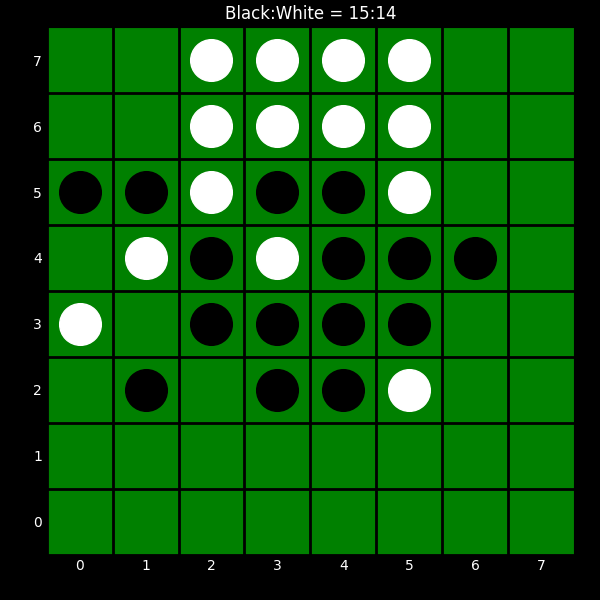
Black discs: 15
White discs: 14